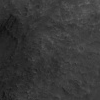
Atmospheric dust classification: not_dusty